Question: I'm making a small interface for calculating voltage dividers in Mathematica. I have two sliders (z1 & z2) that represent the resistor values and a couple of sliders to represent Vin as a sinusoid.
The issue is that the range of available resistor values (in the real world) is roughly logarithmic on '{r, 100, 1,000,000}'. If I set my slider range to 'r', however, it's impractical to select common low resistor values in approx. '{100, 10,000}'.
Is it possible to create a slider that sweeps through a logarithmic range?
'''''
Manipulate[
Grid[{{Plot[(VinRCos[t] + VinC), {t, -3, 9},
PlotRange -> {-1, VMax}, AxesLabel -> {t, Vin}]}, {Plot[
z2/(z1 + z2)(VinR*Cos[t] + VinC), {t, -3, 9},
PlotRange -> {-1, VMax}, AxesLabel -> {t, Vout}]}},
ItemSize -> 20],
{{z1, 10000}, 10, <PHONE>, 10}, {z1}, {{z2, 10000}, 10,
<PHONE>}, {z2}, Delimiter, {{VinR, 2.5}, 0,
5}, {VinR}, {{VinC, 2}, -VMax, VMax}, {VinC}]
'''

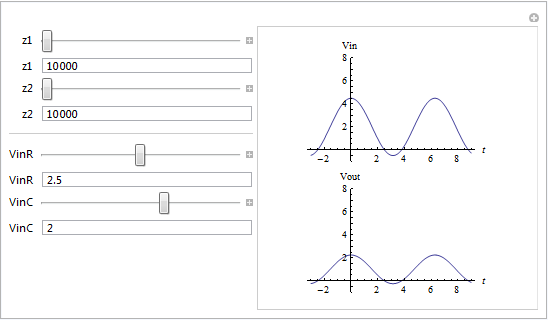
Answer: A simple fix is to just make the slider manipulate the exponent, and plug in e.g. '10^z1' where you need the actual value:
'''
Manipulate[10^z1, {{z1, 5}, 2, 6}] (* 100 to 1M *)
'''
In your particular case, you could of course also input a list of standard resistor values to pick from:
'''
Manipulate[z1, {z1, {100, 110, 120, 130, 150, 160, 180, 200, 220, 240, 270}}]
'''
HTH!